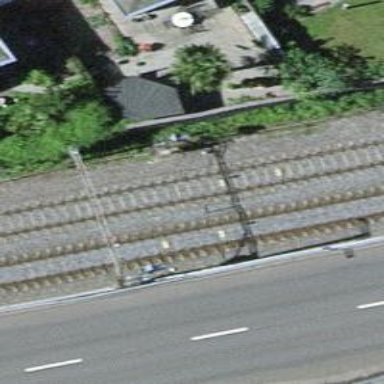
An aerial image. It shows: Railway signal.